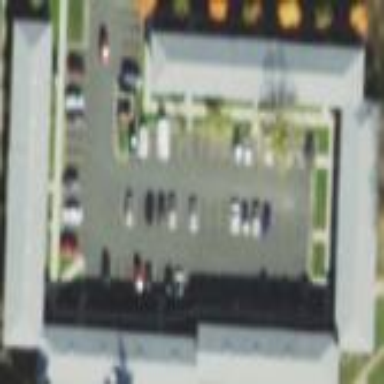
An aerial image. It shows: Building with hipped roof.